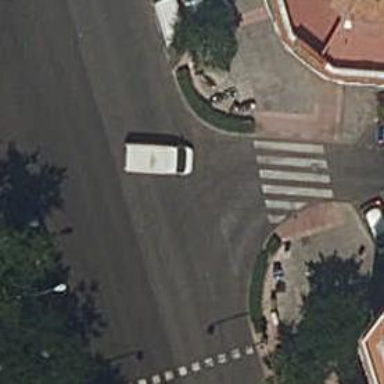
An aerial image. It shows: Road with traffic signals.